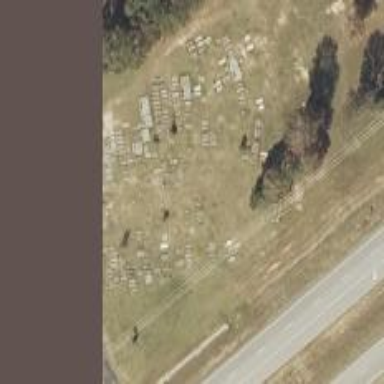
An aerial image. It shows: Grave yard.